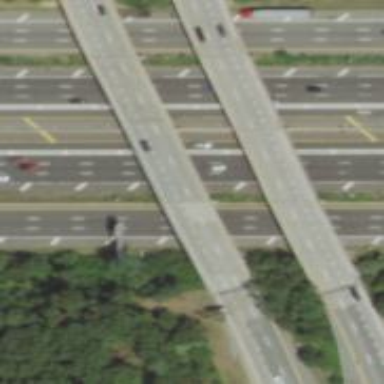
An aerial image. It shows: Man-made bridge.